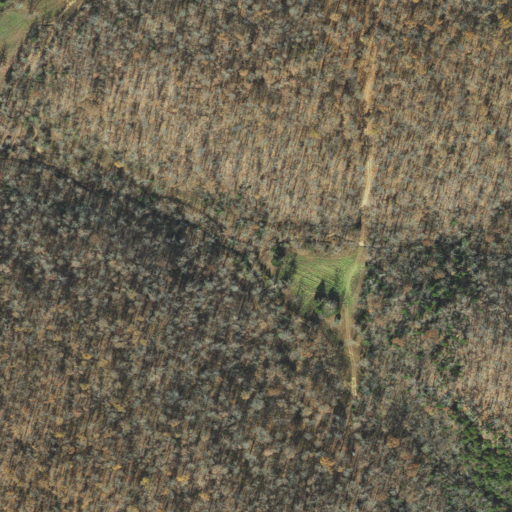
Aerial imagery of valley in Arkansas named Sandbank Hollow containing deciduous forest, mixed forest, and shrub